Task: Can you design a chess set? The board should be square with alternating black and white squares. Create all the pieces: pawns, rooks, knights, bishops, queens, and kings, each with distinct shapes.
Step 1290:
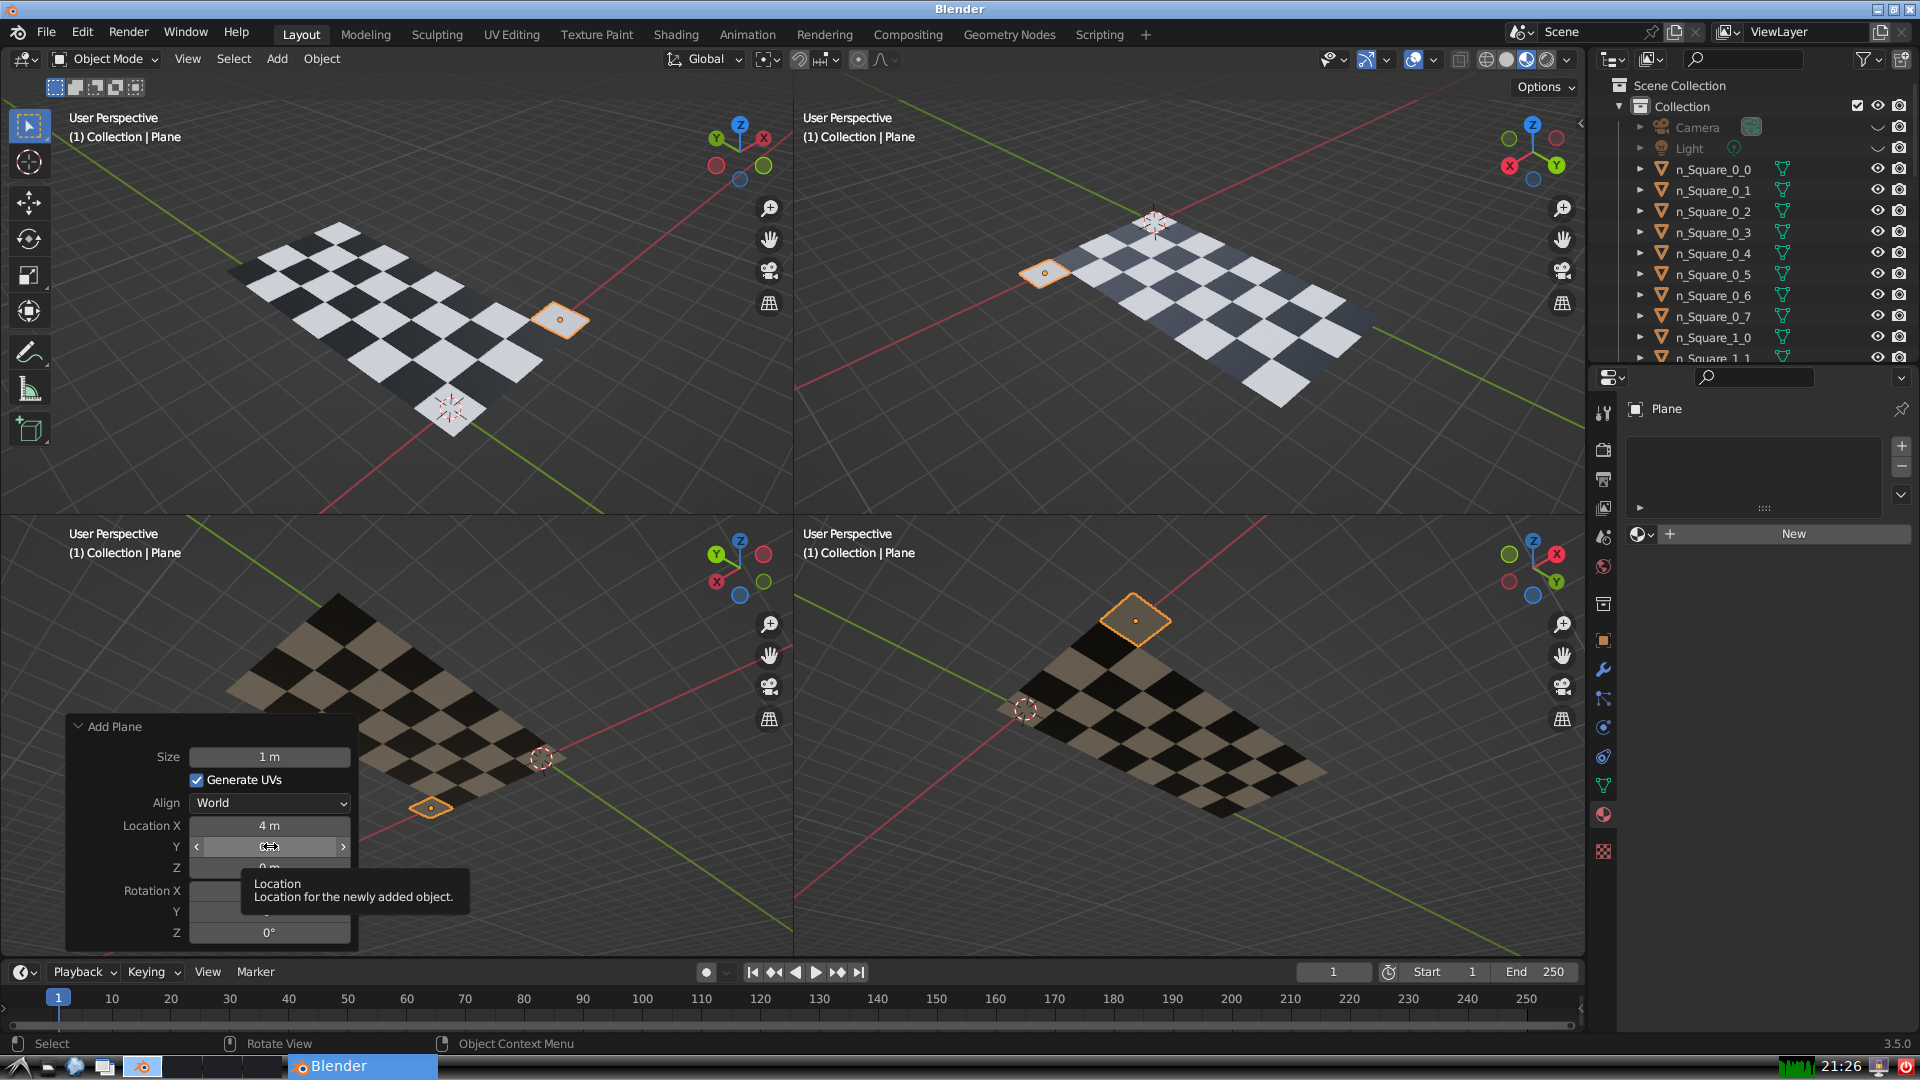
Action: click: no